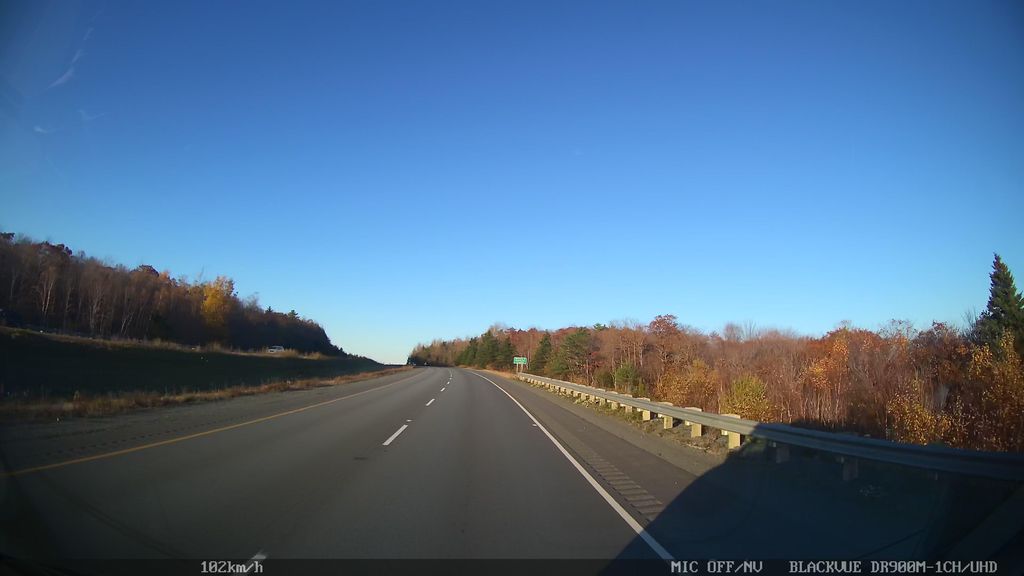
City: halifax